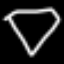
Label: diamond